Field crop: maize
Growth stage: 2
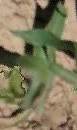
Species: maize